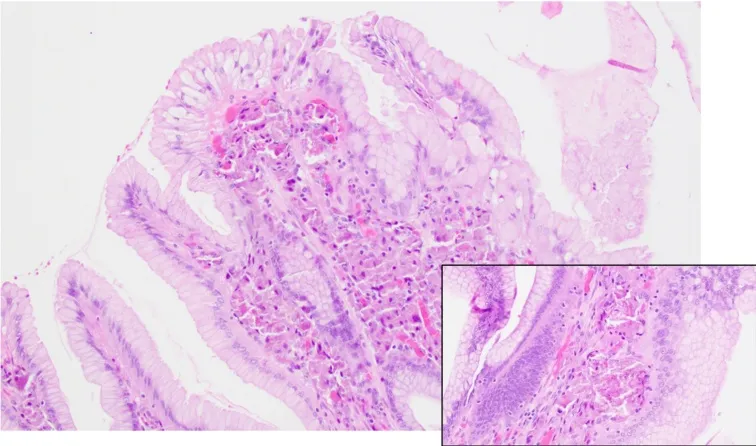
Photomicrograph of gastric mucosa showing polypoid histiocytic aggregates within superficial lamina propria (Hematoxylin and eosin, 20x and 40x).
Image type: pathology (h&e)